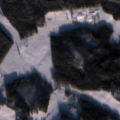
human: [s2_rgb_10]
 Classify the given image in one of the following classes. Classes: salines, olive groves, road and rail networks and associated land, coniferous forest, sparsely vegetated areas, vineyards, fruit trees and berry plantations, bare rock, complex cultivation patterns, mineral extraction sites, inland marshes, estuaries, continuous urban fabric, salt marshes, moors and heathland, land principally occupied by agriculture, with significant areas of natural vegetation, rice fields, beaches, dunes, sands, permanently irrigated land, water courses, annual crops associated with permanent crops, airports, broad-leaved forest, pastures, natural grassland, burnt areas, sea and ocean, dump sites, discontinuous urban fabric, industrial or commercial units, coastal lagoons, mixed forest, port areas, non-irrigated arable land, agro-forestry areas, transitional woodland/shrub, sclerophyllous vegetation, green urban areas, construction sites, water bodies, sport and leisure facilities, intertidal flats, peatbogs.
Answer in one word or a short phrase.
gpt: non-irrigated arable land, land principally occupied by agriculture, with significant areas of natural vegetation, coniferous forest, mixed forest